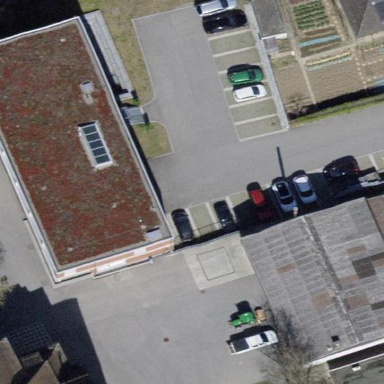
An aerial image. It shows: School building.